Interaction volume radius: 10 \u00c5
Interaction volume height: 45 \u00c5
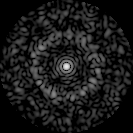
Disorder parameter: 0.8188